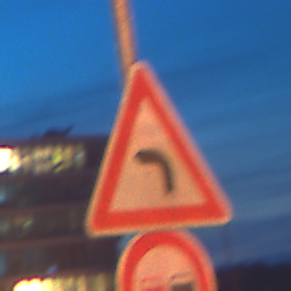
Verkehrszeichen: KurveLinks
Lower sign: Ueberholverbot
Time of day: Night
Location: Outdoor (Urban)
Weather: PartlyCloudy
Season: NotSpecified
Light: Artificial